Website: bh-photo
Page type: billing-address
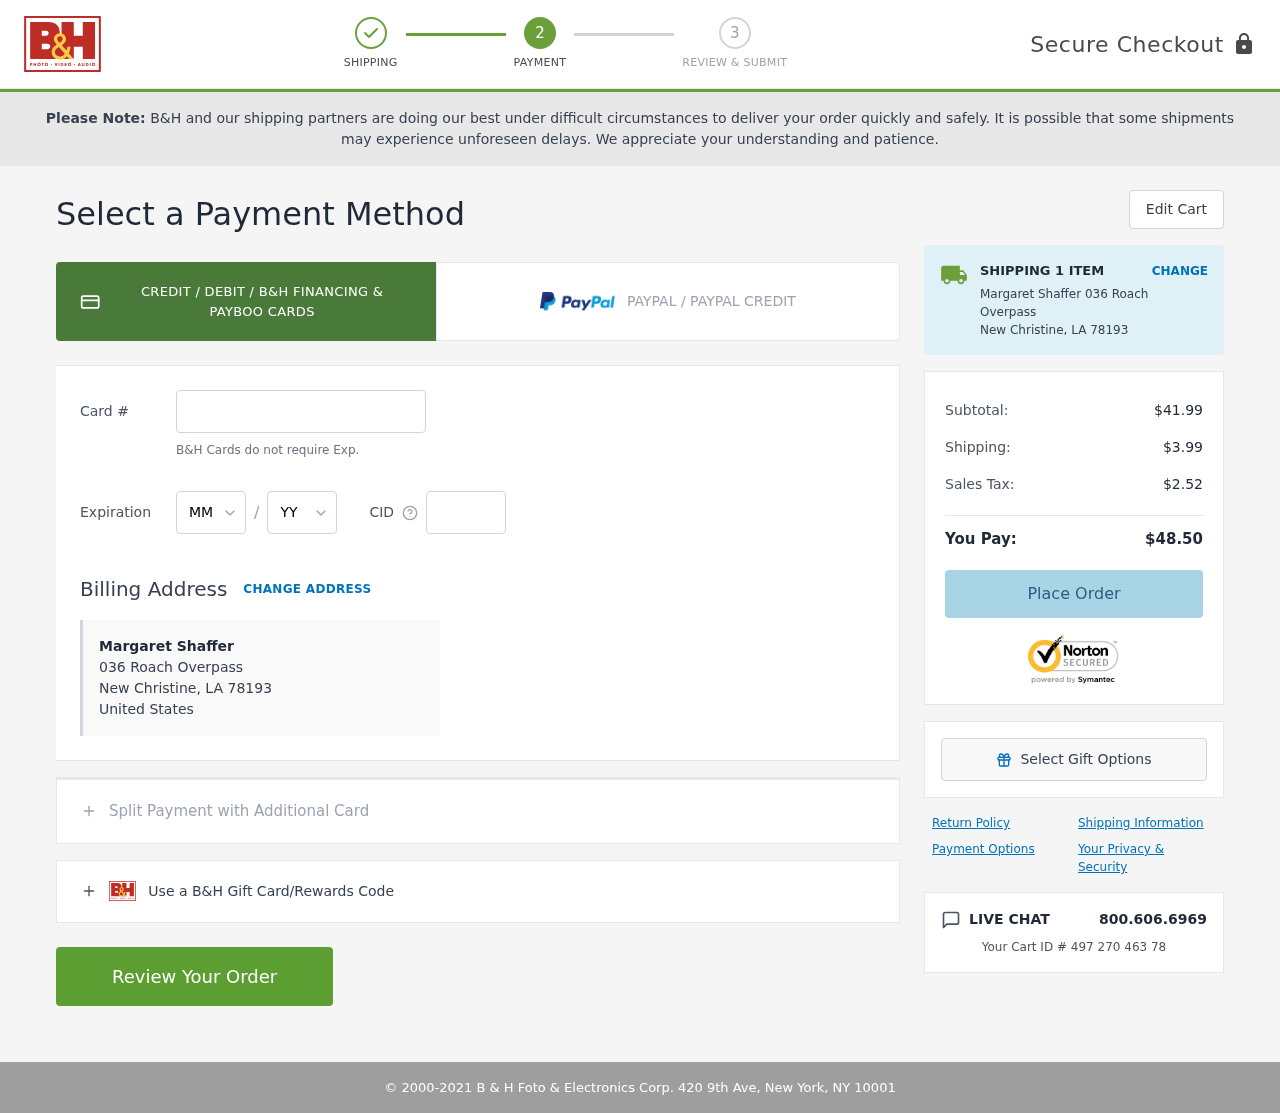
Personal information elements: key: PII_CARD_CVV
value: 264
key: PII_CARD_EXPIRY_MONTH
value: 01
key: PII_CARD_EXPIRY_YEAR
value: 26
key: PII_CARD_NUMBER
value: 6011 5054 5432 4585
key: PII_CITY
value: New Christine
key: PII_COUNTRY
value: United States
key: PII_FULLNAME
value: Margaret Shaffer
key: PII_POSTCODE
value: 78193
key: PII_STATE_ABBR
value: LA
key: PII_STREET
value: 036 Roach Overpass
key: PII_FULLNAME2
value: Margaret Shaffer
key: PII_STREET2
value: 036 Roach Overpass
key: PII_CITY_STATE_ZIP2
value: New Christine, LA
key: PII_POSTCODE2
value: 78193
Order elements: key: ORDER_NUM_ITEMS
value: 1
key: ORDER_SUBTOTAL
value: $41.99
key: ORDER_SHIPPING_COST
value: $3.99
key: ORDER_TAX
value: $2.52
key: ORDER_TOTAL
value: $48.50
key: ORDER_ID
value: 497 270 463 78